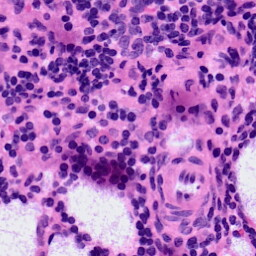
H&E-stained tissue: LymphNode